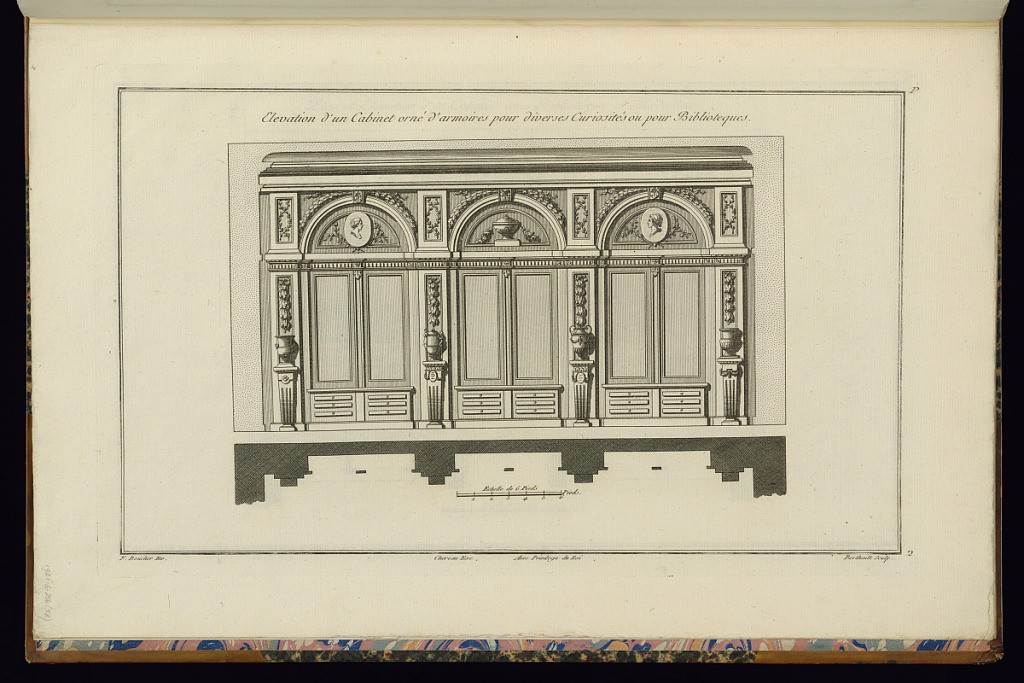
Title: Elévation d'un Cabinet Orné d'armoires pour diverses Curiosités ou pour Bibliothèques
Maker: Juste-François Boucher, French, 1736 – 1782
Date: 1774
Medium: Engraving on laid paper
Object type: Print
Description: Elevation and cross section of a study with three arched cabinets interspersed with vases on pedestals. The cabinets have overdoor panels decorated with carved medallions, vases, and garlands. The plate is signed.